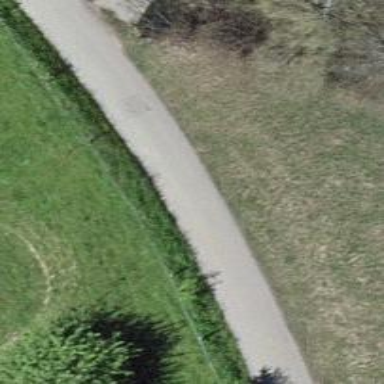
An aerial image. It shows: Unclassified road with asphalt surface and grade 2 track type.